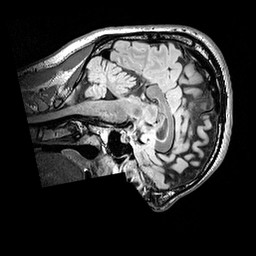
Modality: FLAIR
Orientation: sagittal
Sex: male
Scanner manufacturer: siemens
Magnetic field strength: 3 T
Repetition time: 5 s
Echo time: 0.395 s